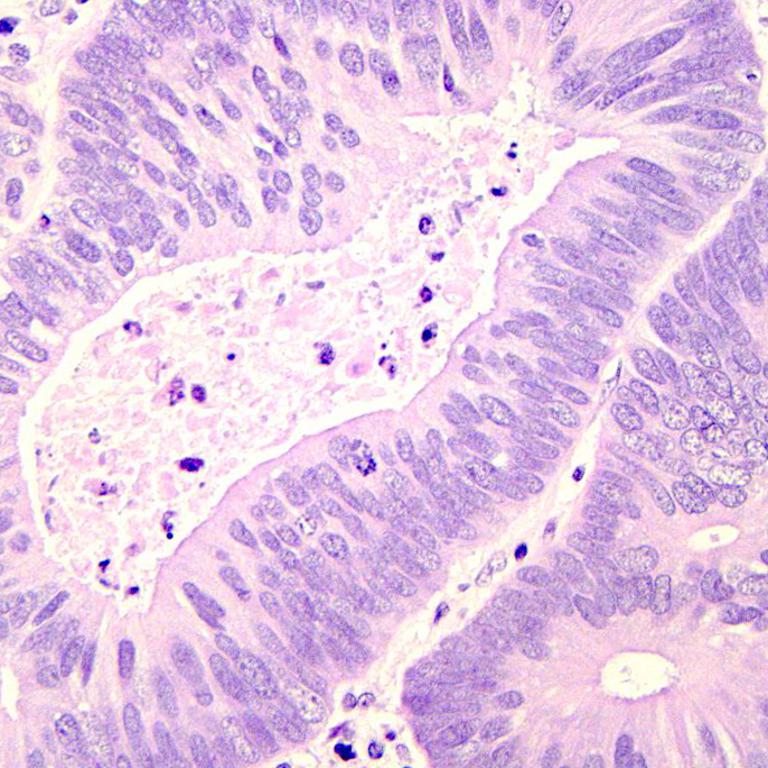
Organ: colon
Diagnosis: adenocarcinomas